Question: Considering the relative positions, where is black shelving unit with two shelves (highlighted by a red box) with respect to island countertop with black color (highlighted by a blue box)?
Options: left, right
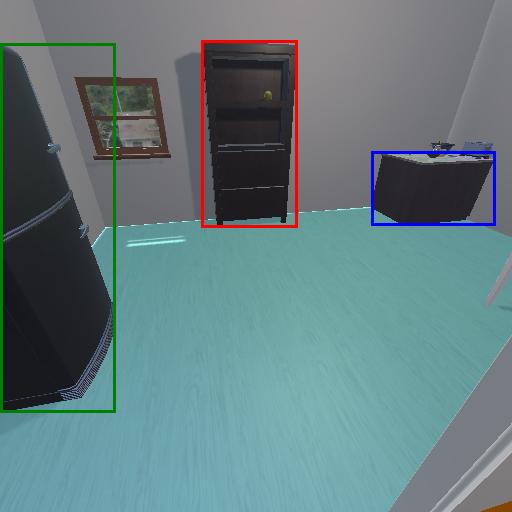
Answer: left